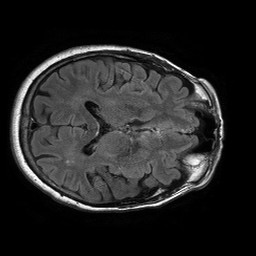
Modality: FLAIR
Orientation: axial
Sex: male
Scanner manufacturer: philips
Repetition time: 11 s
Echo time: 0.125 s